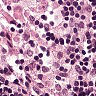
Metastatic tissue present: no